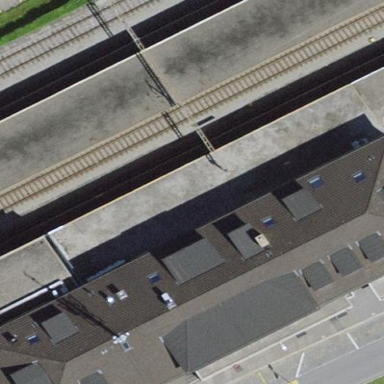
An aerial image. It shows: Train station building.